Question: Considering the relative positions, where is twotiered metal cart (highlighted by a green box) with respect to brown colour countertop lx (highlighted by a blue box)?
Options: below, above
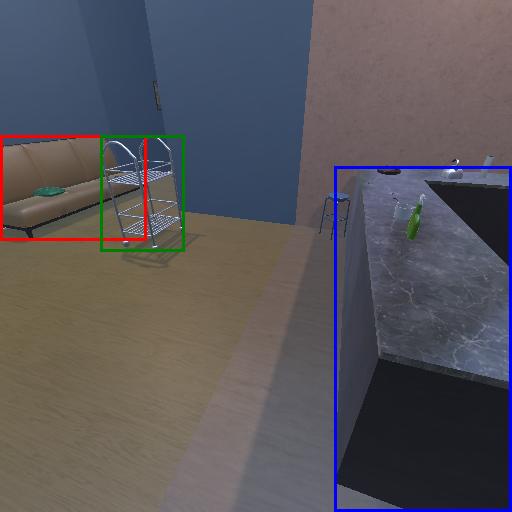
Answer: below